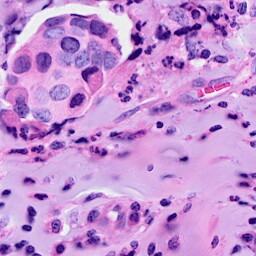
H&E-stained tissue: Breast